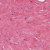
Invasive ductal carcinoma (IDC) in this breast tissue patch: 0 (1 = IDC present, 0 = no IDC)